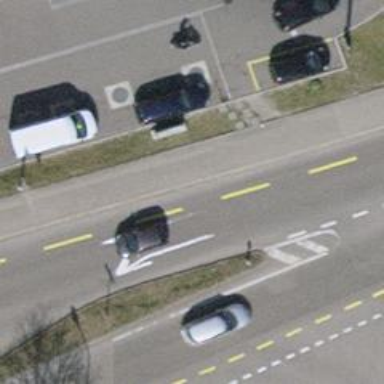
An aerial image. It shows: Secondary road with asphalt surface and separate sidewalk.